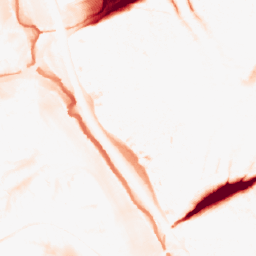
Category: morphological
Decomposition family: tophat
Decomposition parameters: size: 20
mode: black
Upsampling method: area
Upsampling parameters: scale: 2
Upsampling scale: 2